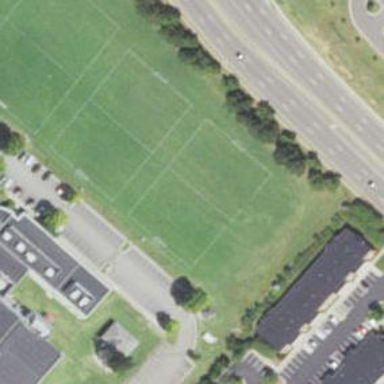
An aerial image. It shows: Soccer pitch for leisureland activities.